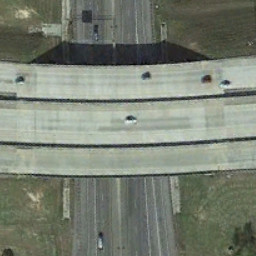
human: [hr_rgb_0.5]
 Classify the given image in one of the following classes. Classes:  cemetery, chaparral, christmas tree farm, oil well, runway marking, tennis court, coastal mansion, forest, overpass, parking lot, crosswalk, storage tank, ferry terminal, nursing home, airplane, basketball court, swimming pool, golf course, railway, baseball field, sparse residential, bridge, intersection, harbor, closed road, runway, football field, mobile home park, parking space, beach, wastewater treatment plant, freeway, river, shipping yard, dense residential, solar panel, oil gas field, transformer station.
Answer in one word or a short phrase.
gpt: overpass